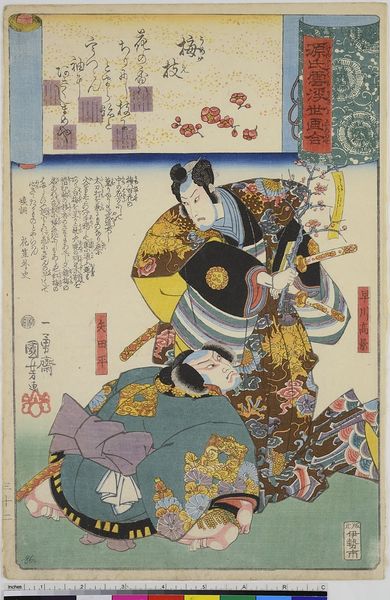
Titel: Umegae, Blatt 32 aus der Serie: Genji Wolken zusammen mit Ukiyo-e
Künstler: Utagawa Kuniyoshi
Standort: Hamburg
Institution: Museum für Kunst und Gewerbe Hamburg
Schlagwörter: blau, grün, schleife, figur, person, holzschnitt, japan, japanisch, schriftzeichen, gestalt, druck, druckgraphik, druckgrafik, literatur, zeit, schauspieler, farbholzschnitt, kimono, samurai, edo, charaktere, reproduktionen, druckerzeugnisse, lit, literarische, genji, kaabuki